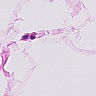
Metastatic tissue present: no